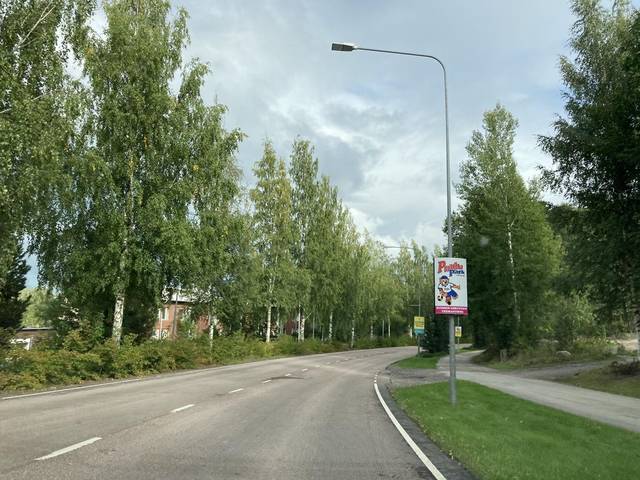
Region: Finland
Coordinates: 62.227, 25.777